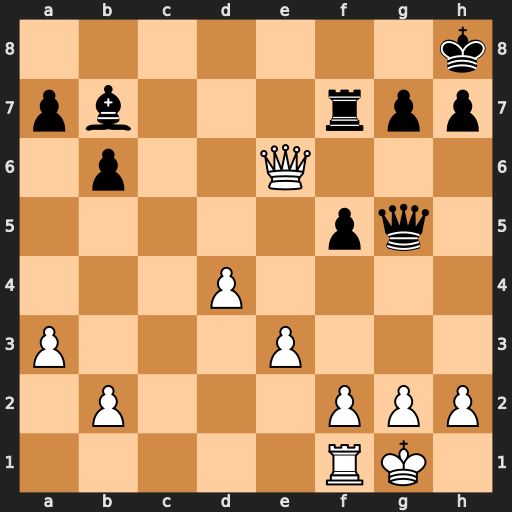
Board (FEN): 7k/pb3rpp/1p2Q3/5pq1/3P4/P3P3/1P3PPP/5RK1
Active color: w
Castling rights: -
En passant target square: -
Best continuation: Qe8+ Rf8 Qxf8#